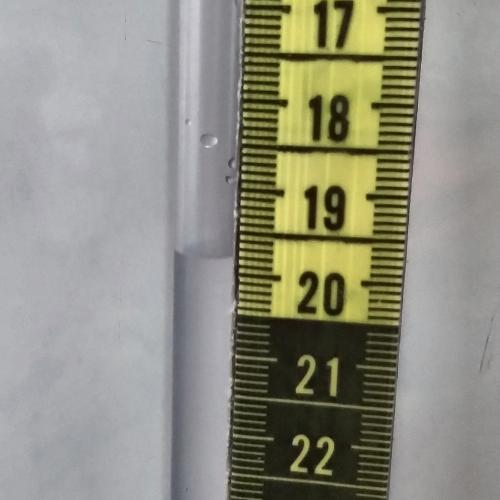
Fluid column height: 19.8 cm